Field crop: maize
Growth stage: 2
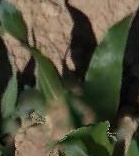
Species: maize